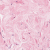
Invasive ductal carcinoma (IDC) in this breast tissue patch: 0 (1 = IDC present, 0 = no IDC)